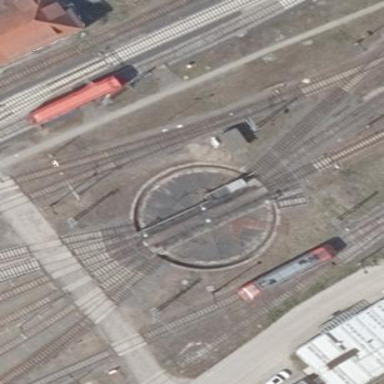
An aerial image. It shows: Building next to railway turntable.